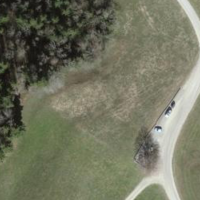
EUNIS habitat code: 24
Species observed at this site:
Veronica filiformis